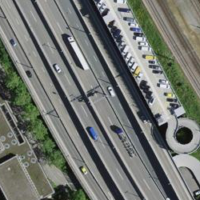
EUNIS habitat code: 57
Species observed at this site:
Milvus milvus